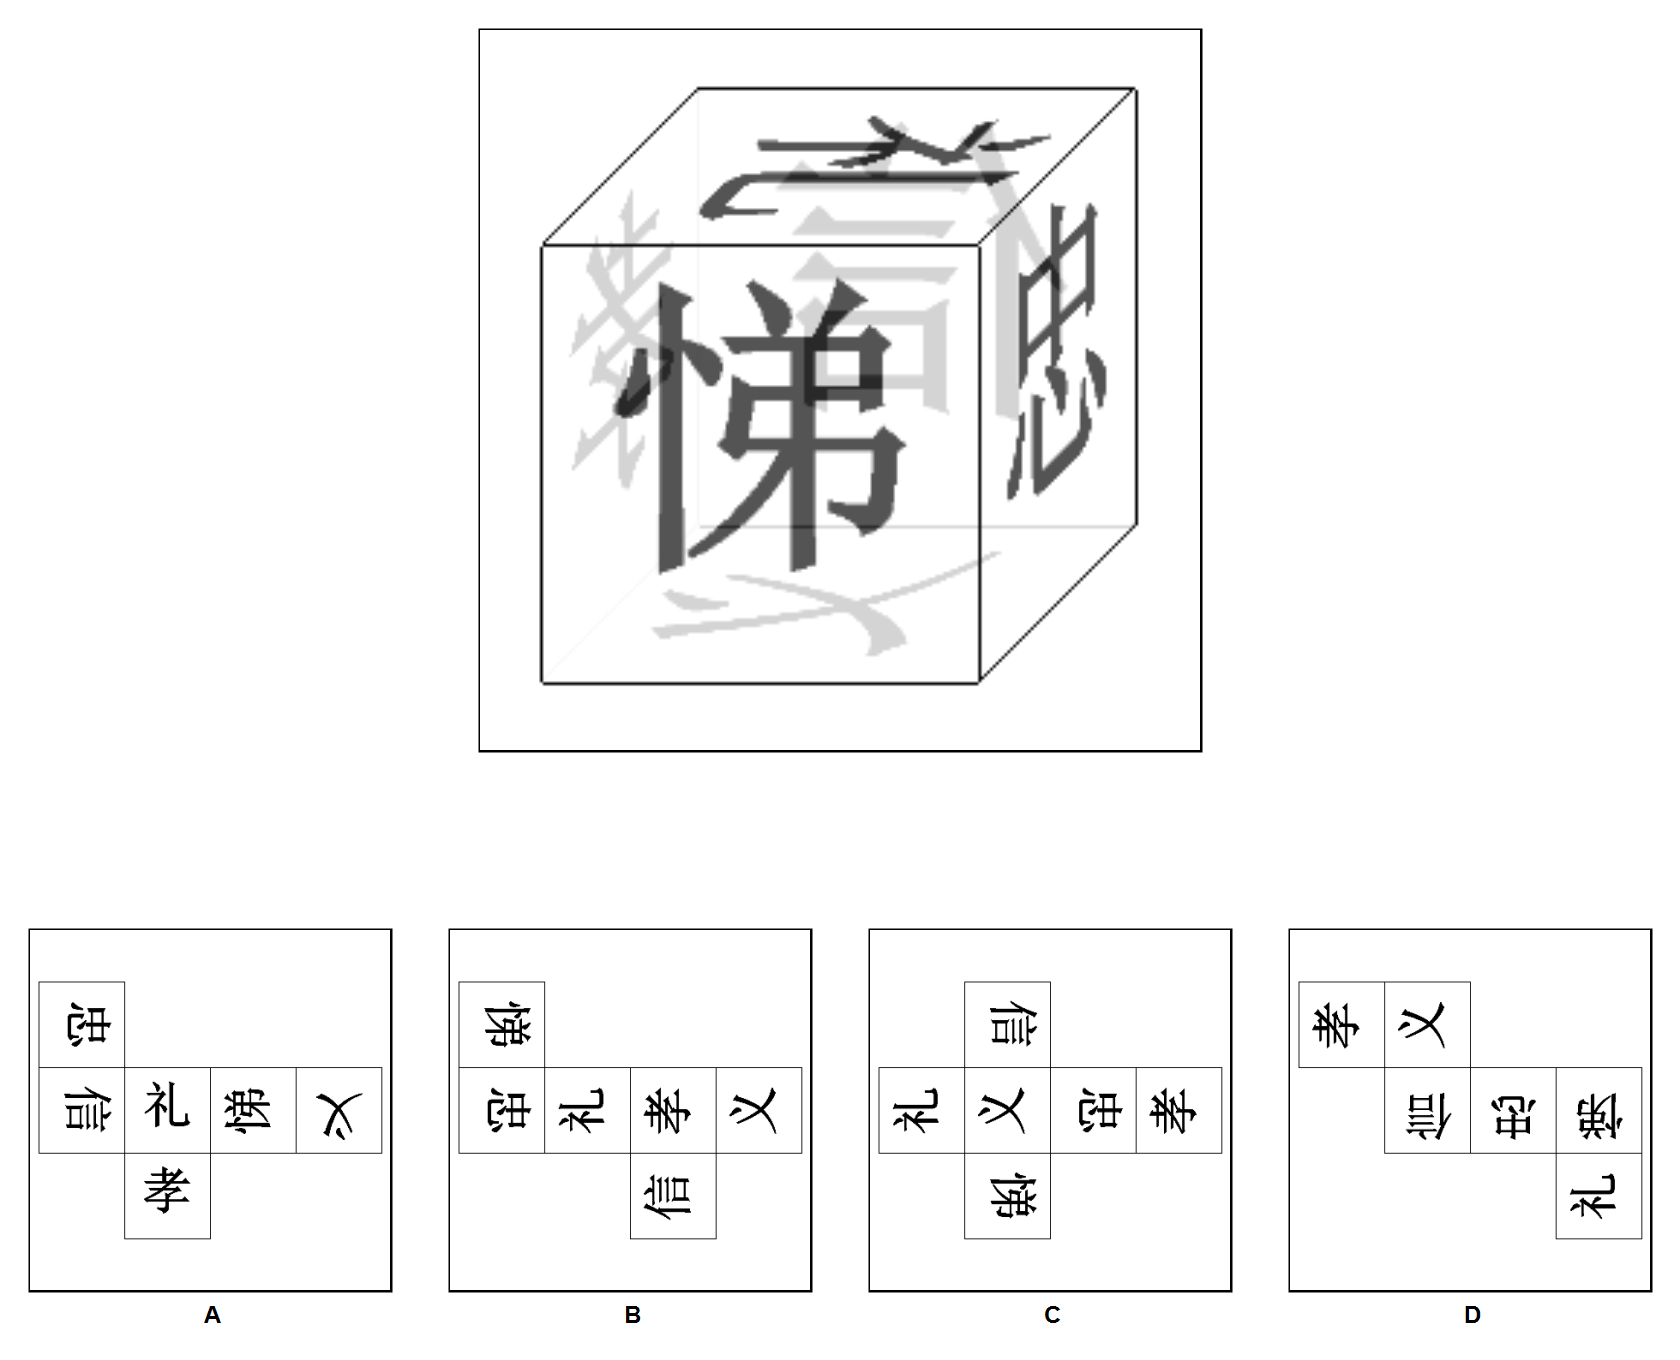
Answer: C